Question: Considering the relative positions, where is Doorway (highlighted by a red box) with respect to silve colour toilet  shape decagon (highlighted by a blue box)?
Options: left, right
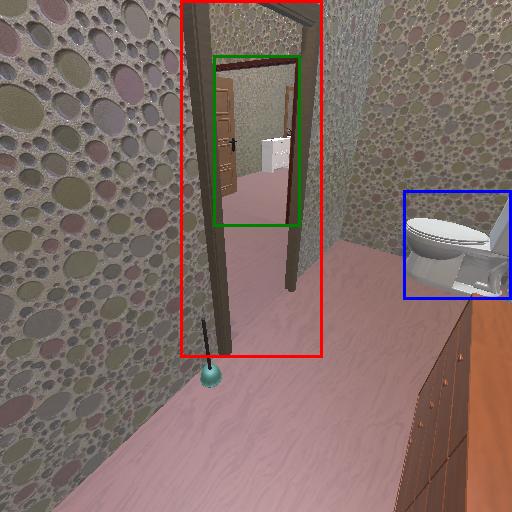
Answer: left